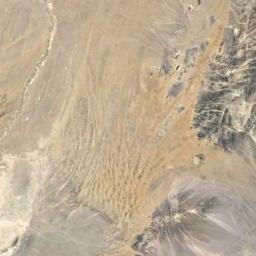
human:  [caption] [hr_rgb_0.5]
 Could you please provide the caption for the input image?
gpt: The light yellow desert covers the brown bare land .

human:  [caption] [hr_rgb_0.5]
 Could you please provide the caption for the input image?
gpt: The desert has yellow sand and some mountains .

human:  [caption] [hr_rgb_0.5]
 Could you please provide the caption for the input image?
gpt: There are many lines in the desert .

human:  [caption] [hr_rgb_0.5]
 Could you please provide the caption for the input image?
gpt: The yellow desert is next to the bare land .

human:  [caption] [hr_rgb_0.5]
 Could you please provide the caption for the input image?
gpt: A desert covered with bare land .